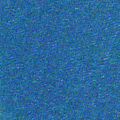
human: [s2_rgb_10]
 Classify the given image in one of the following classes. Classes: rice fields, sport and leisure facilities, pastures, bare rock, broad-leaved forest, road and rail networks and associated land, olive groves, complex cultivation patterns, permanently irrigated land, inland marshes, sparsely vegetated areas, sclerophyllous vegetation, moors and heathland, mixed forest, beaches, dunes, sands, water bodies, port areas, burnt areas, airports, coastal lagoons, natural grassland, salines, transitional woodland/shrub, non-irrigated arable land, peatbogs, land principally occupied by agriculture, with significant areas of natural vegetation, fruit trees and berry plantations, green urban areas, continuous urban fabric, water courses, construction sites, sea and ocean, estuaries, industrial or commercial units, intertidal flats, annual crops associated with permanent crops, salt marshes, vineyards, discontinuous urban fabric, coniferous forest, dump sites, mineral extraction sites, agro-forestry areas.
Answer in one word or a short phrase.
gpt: sea and ocean